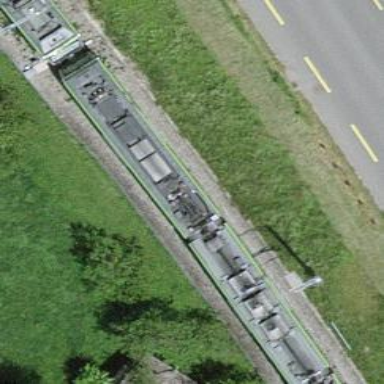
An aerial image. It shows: Railway track with contact line for electrification.